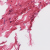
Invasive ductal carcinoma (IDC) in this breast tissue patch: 0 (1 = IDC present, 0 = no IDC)